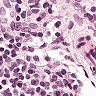
Metastatic tissue present: no